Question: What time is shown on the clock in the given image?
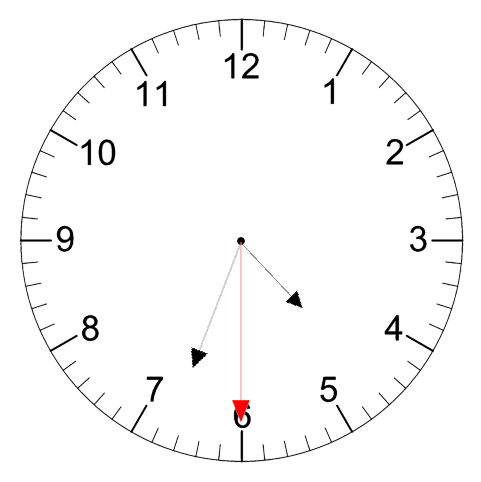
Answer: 04:33:30